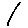
Label: line